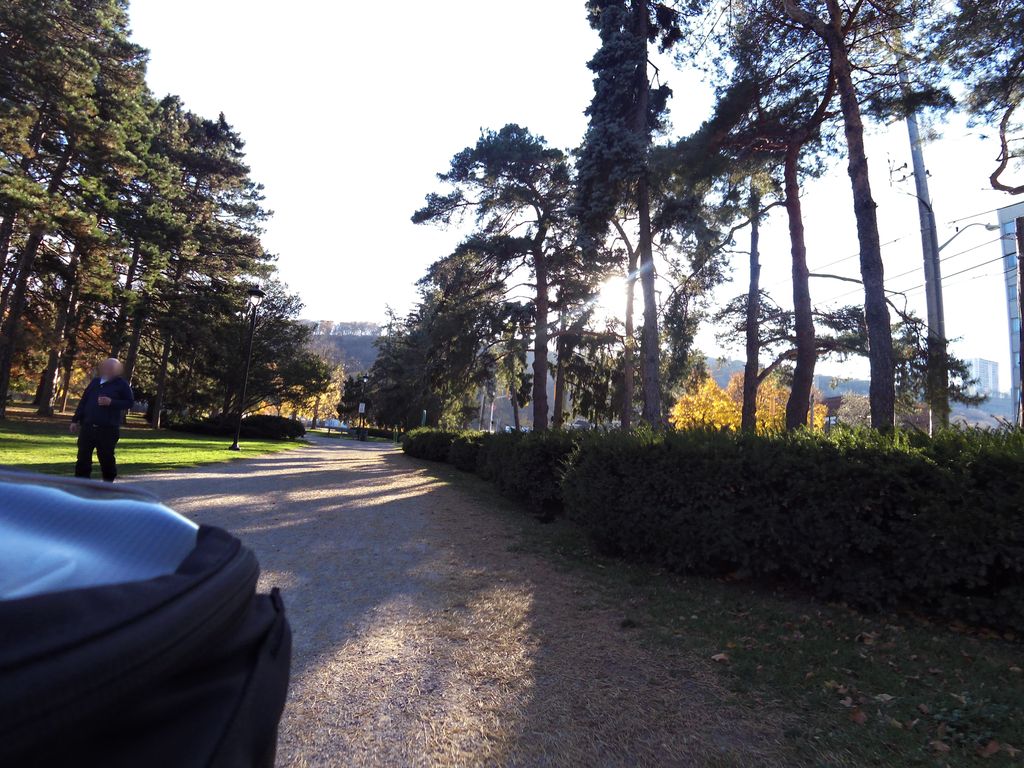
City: hamilton